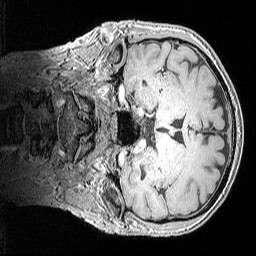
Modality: MP2RAGE
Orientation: coronal
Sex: male
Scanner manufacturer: siemens
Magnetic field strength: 3 T
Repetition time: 5 s
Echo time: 0.00292 s